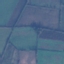
Land use / land cover class: Pasture